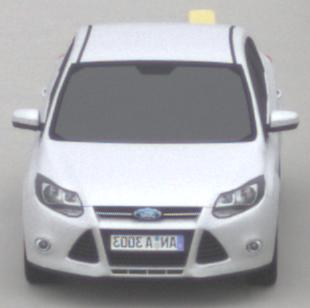
Make: Ford
Model: Focus 1.6 Ti-VCT
Detailed model: Focus (III)
Model produced from: 2011/09
Model produced until: 2014/09
Doors: 5
Color: white
Road condition: dry road
Daytime: midday
Contrast: low contrast